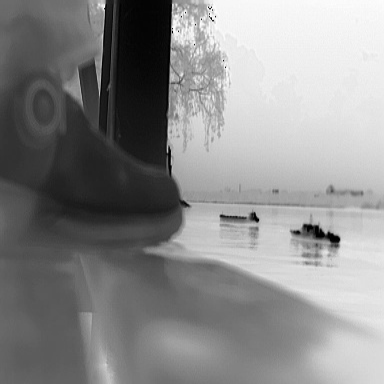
There is a warship in the infrared image.